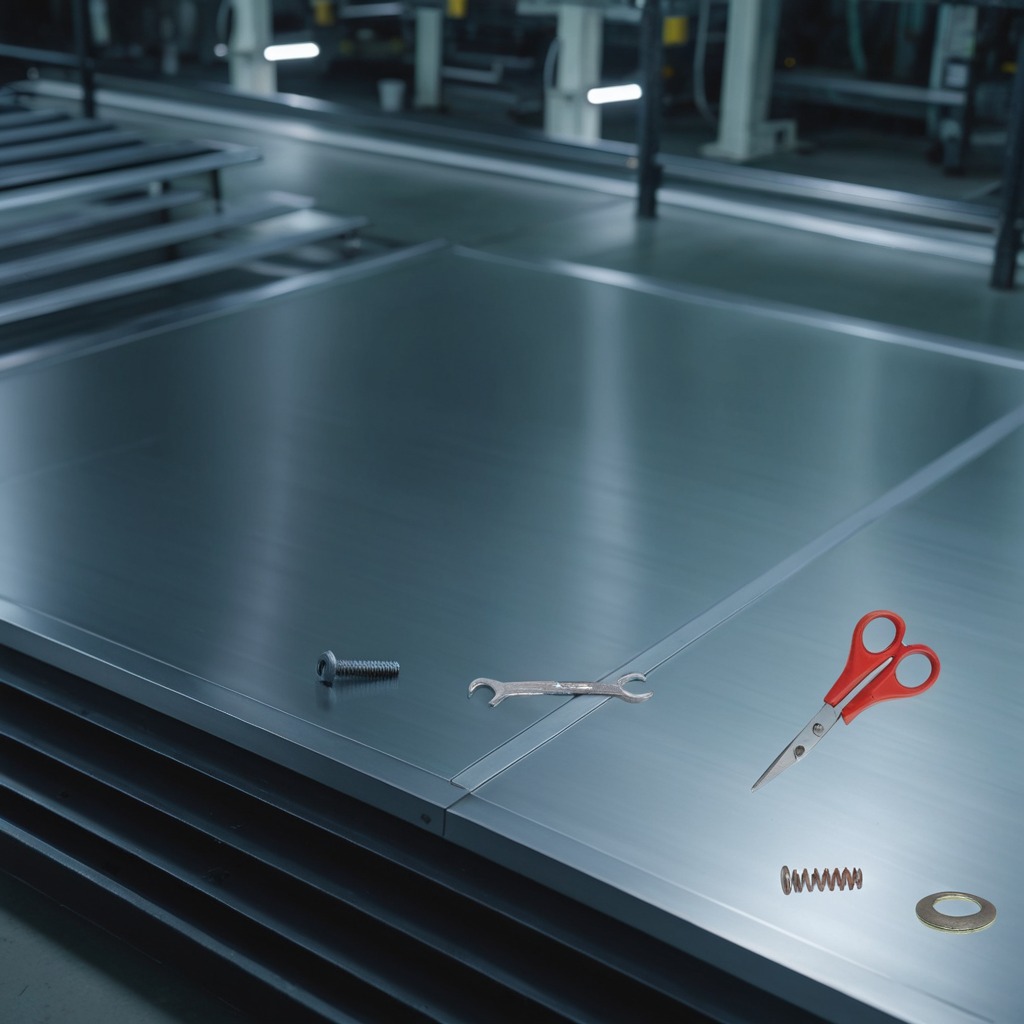
A flat metal washer, a metal machine screw, a coiled metal spring, a pair of scissors, and a wrench are lying on a metal table in a machine shop under fluorescent lights.